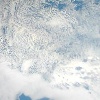
Label: cloud